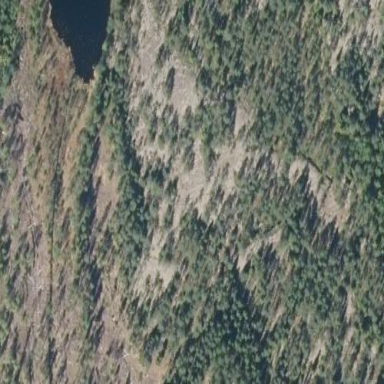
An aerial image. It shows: Landscape dominated by bare rock.